Current action and preconditions to check: trajectory_clear

Your task: For each precondition in the list above, predict whether it will hold at this action.

Consider the current scene as observed from the mobile robot's camera, and analyze the predicted future states of all dynamic agents (e.g., people, animals, vehicles, or any moving entities) within the NEXT SECOND.

IMPORTANT: Only answer "very likely" if you are absolutely certain—based on strong, clear evidence—that a dynamic agent will violate the precondition in the predicted future state. Do NOT answer "very likely" for unlikely, ambiguous, or low-probability risks.

Ask yourself for each precondition: Is there a high probability, with clear and convincing evidence, that the predicted future states of any dynamic agent will interfere with the predicted future state of the currently executing action within the NEXT SECOND, causing that precondition to fail?

Assess the risk level based on these predictions. Use "likely" or "very likely" if motions create a clear risk of interference.

Use "neutral" or "improbable" if agents are nearby but their predicted paths are clearly diverging or non-conflicting.

Failure Risk Categories: "very improbable", "improbable", "neutral", "likely", "very likely"

Answer Format: Output ONLY the probability_of_failure value from these categories: "very improbable", "improbable", "neutral", "likely", "very likely"

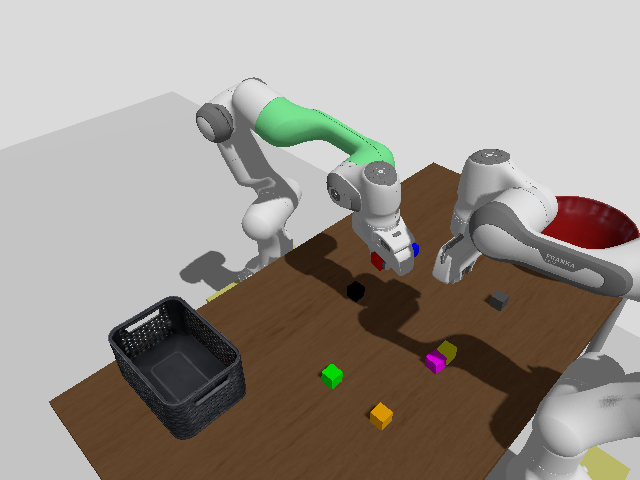

Answer: neutral